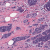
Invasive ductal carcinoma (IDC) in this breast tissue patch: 0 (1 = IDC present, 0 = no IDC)